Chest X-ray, PA view. Patient: 33 years old, sex M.
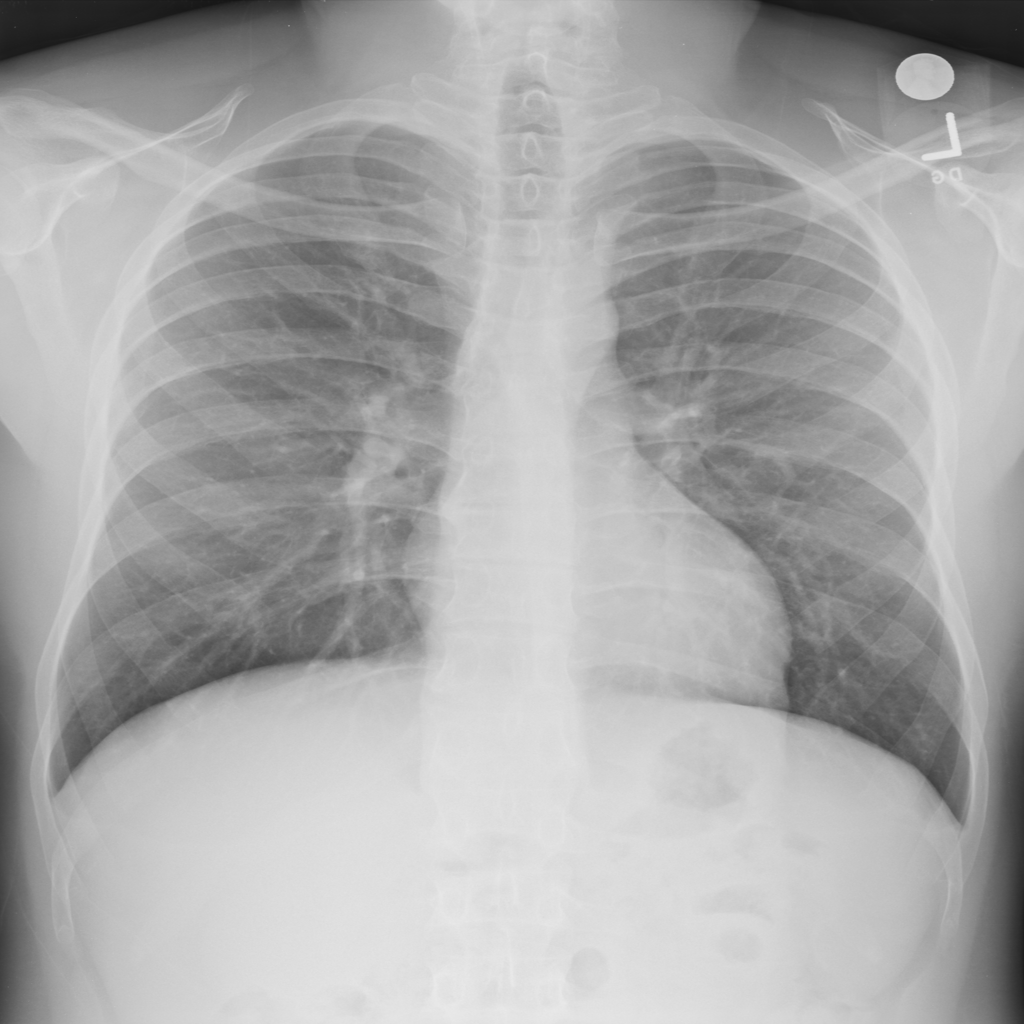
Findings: No Finding